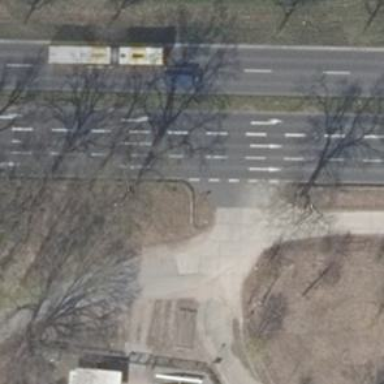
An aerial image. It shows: Service road with concrete surface.